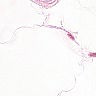
Metastatic tissue present: no